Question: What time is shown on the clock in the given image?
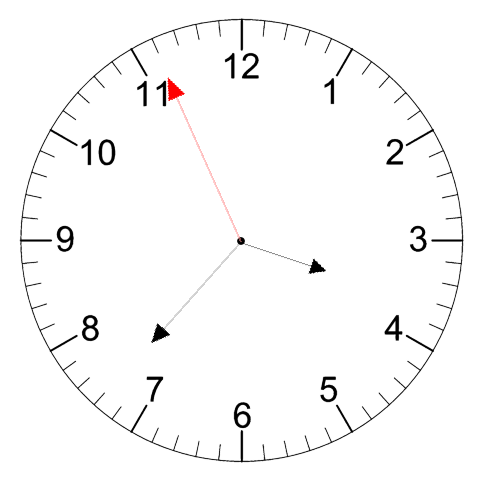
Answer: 03:36:56